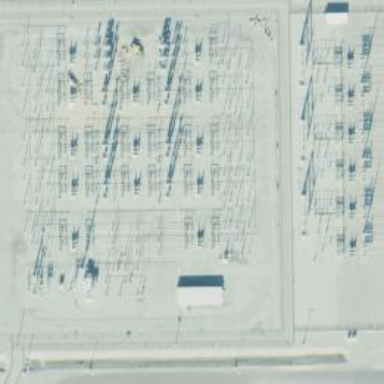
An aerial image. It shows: Switch for power supply.